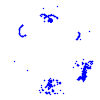
Particle: proton